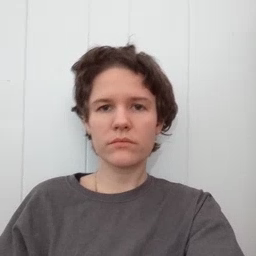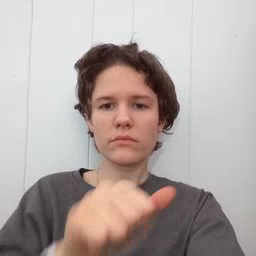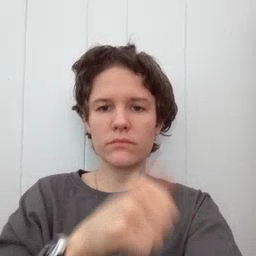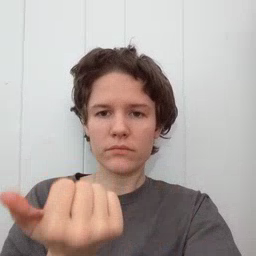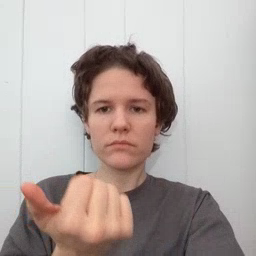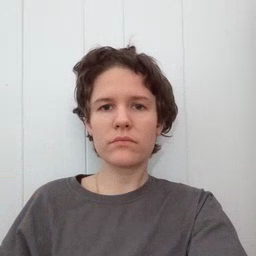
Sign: another